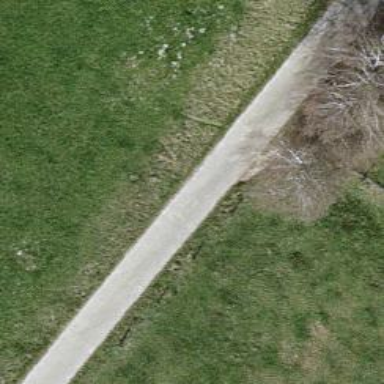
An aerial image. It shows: Well-maintained track road with grade 1 tracktype.